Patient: sex M, age 66
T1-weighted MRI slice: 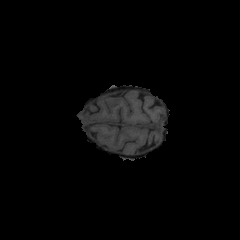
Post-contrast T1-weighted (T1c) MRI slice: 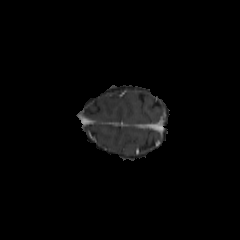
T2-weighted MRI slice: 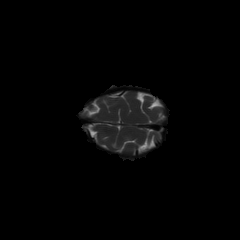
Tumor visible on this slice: no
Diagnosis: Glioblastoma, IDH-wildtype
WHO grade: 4